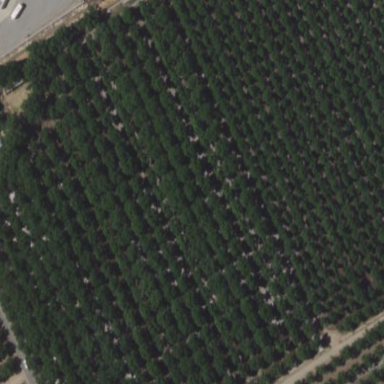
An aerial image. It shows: Orchard.